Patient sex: F
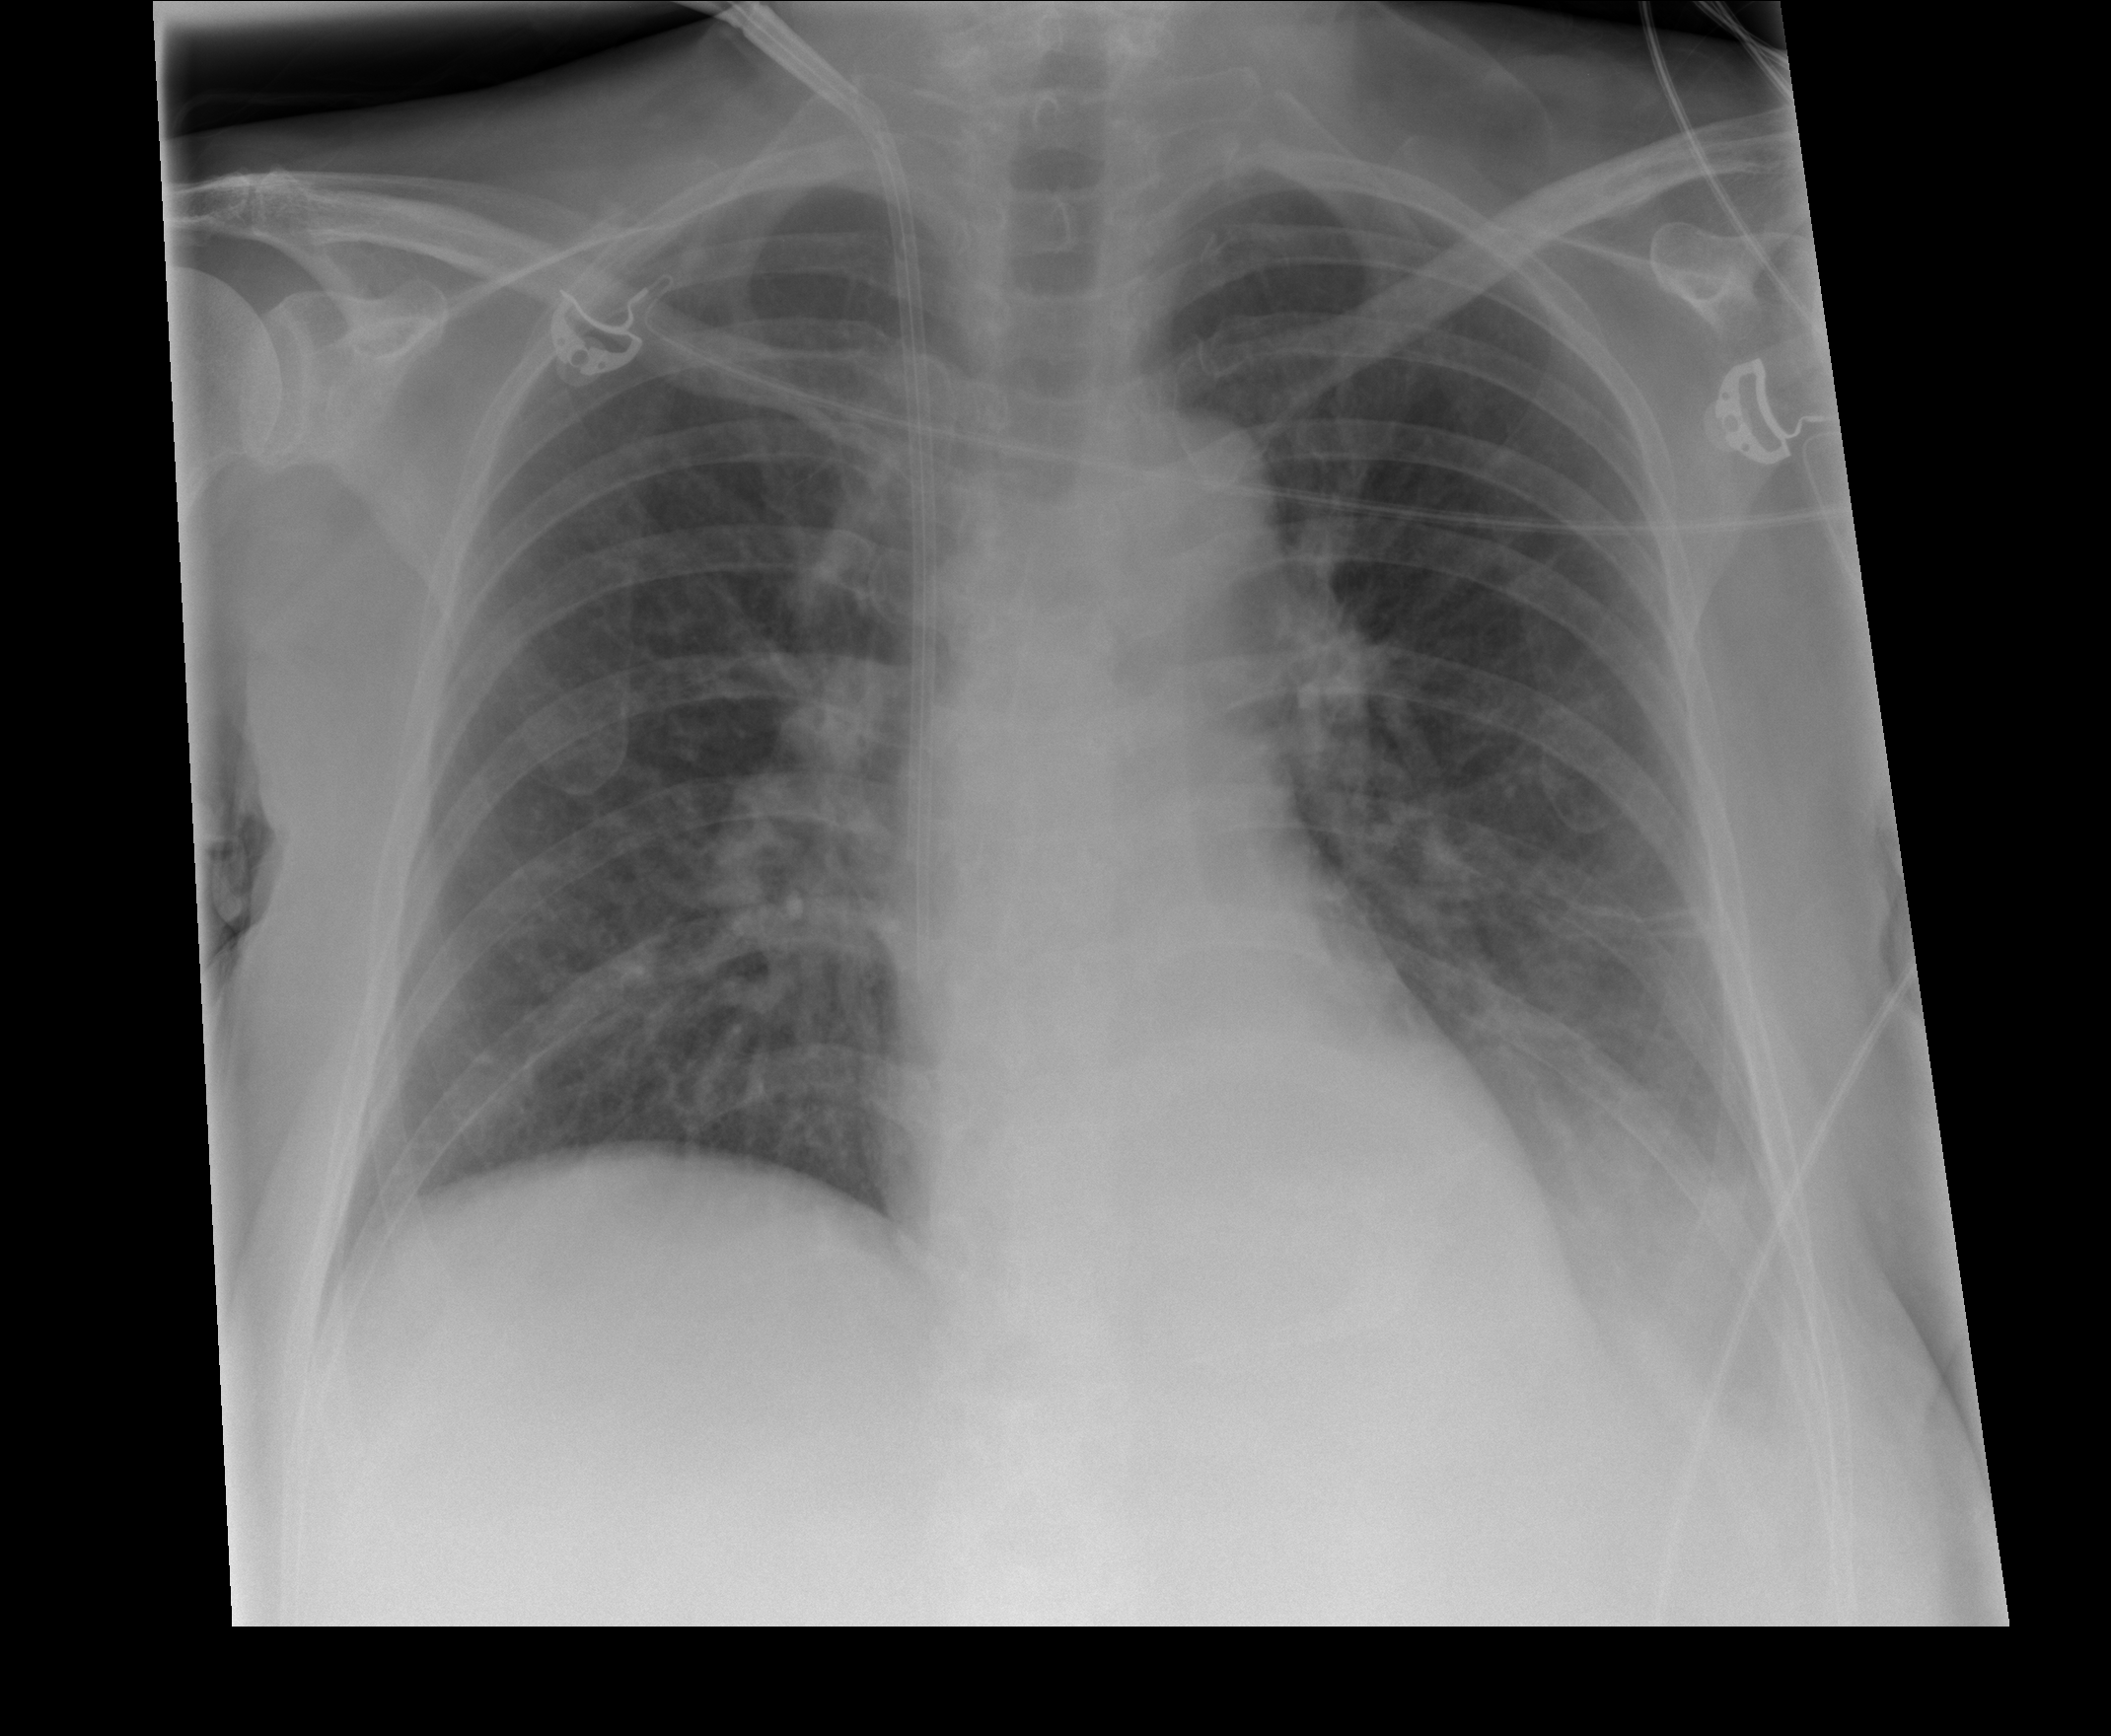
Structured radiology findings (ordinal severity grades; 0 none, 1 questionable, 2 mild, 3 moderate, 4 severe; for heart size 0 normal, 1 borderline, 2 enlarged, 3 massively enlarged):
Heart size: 0
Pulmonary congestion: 2
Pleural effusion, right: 0
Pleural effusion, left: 2
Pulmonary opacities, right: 0
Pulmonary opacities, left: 0
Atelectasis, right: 0
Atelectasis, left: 0